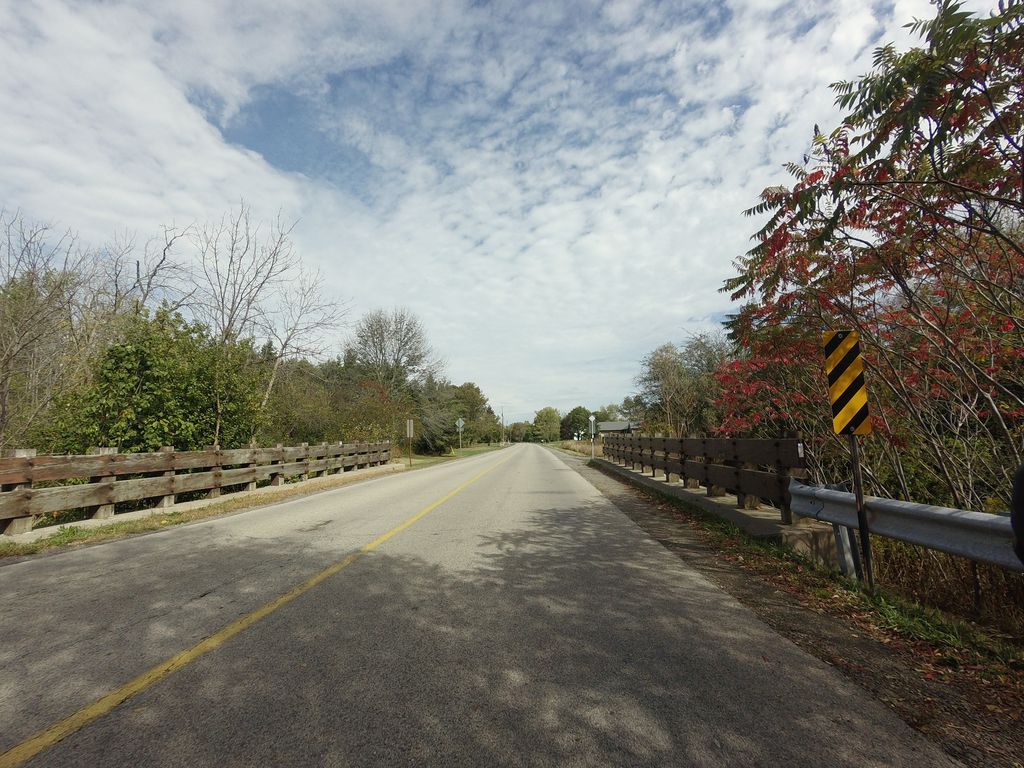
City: hamilton